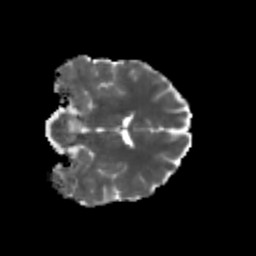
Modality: MD
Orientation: coronal
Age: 26
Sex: male
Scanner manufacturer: siemens
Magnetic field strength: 3 T
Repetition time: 3.5 s
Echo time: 0.113 s